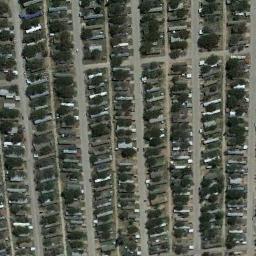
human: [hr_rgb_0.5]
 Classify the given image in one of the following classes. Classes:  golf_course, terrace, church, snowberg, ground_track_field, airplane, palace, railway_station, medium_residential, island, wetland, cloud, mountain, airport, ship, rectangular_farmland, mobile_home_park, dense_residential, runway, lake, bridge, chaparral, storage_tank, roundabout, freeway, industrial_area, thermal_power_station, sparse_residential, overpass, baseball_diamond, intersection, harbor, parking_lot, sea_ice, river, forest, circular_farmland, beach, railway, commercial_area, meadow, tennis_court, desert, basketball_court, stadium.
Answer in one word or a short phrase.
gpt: mobile_home_park